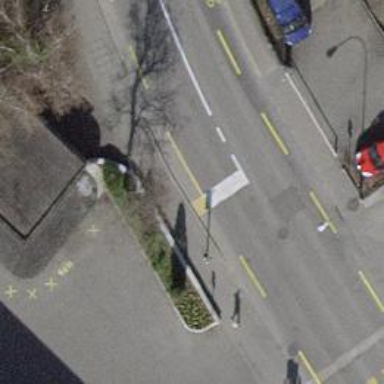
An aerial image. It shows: Tertiary road with asphalt surface and cycle lane.